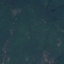
Land use / land cover: Forest